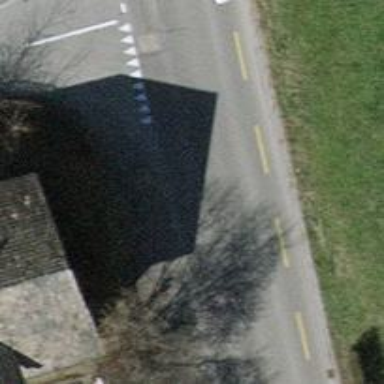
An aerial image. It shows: Road with "give way" sign.